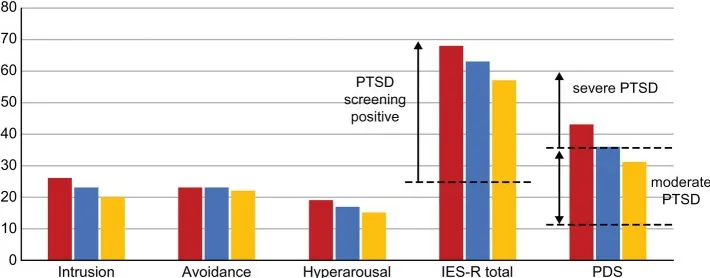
Changes in the IES-R and PDS scores along the course of treatment. IES-R, Impact of Event Scale-Revised; PDS, Posttraumatic Diagnostic Scale, PTSD, post-traumatic stress disorder.
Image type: chart (chart)